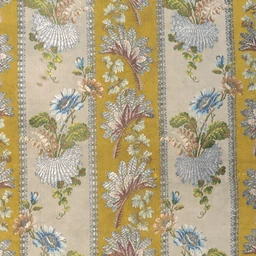
Title: Panel
Caption: panel, flowers, silk (textile), plain weaving, textile, weaving, foliage, floral arrangements, gilt-metal-strip-wrapped silk, brocading, a work made of silk and silvered-metal-strip-wrapped silk, plain weave with patterning warps and brocading wefts, textiles, art institute of chicago